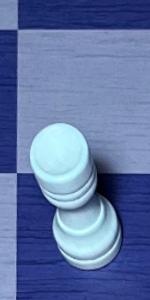
Label: Rook_White